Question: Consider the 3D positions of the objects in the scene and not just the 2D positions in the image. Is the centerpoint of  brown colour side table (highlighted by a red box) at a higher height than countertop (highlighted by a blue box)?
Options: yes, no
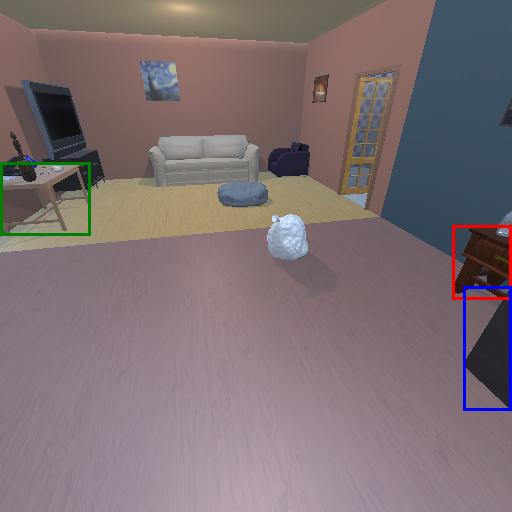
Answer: yes